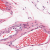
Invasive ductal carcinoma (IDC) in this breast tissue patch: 0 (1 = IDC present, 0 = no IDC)